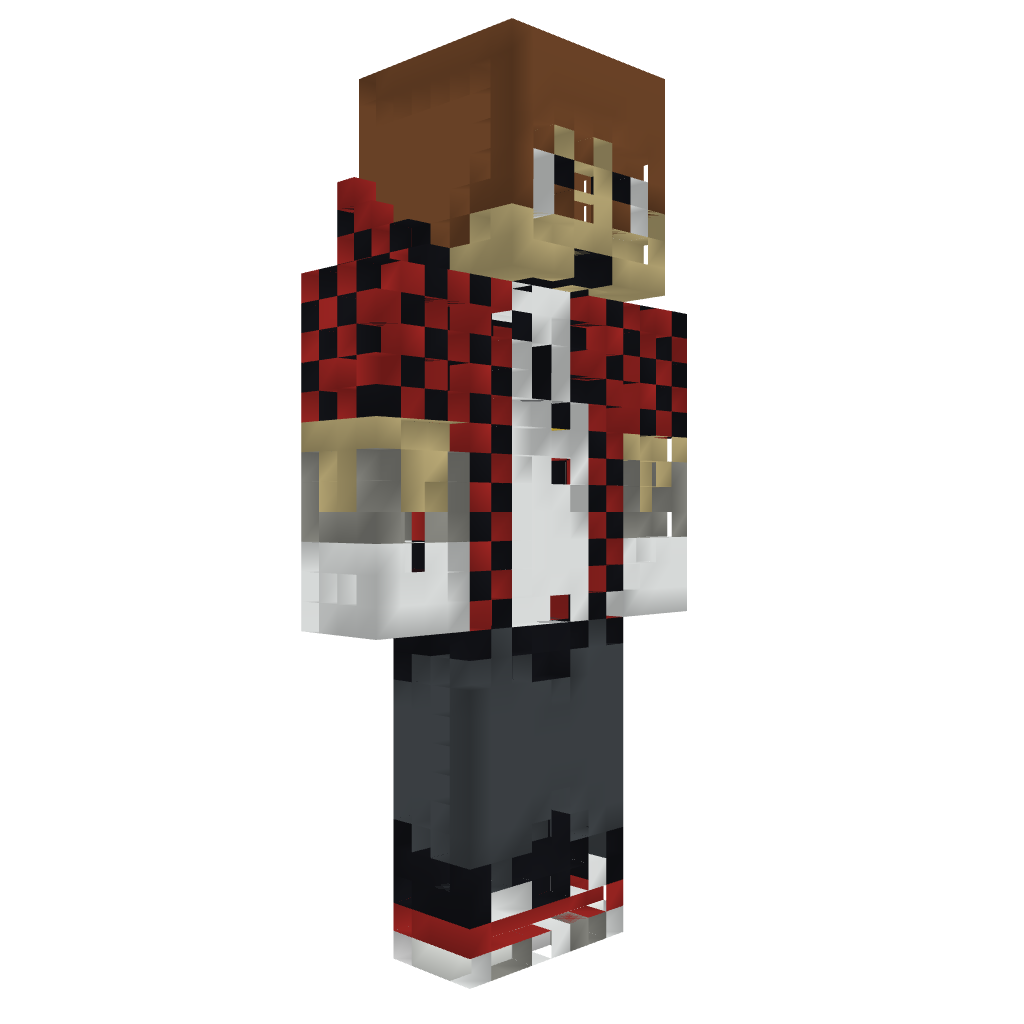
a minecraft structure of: BajanCanadian